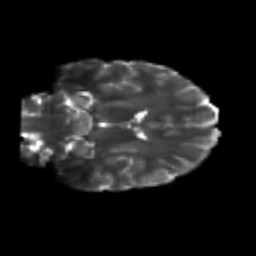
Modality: T2w
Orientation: coronal
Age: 21
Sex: male
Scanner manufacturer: siemens
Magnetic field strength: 3 T
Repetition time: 3.5 s
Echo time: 0.113 s